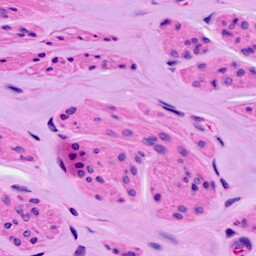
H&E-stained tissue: Ovarian